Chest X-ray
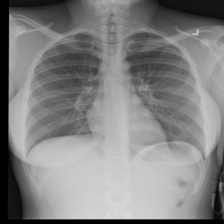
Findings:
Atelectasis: negative
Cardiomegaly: negative
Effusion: negative
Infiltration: negative
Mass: negative
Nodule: negative
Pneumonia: negative
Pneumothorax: negative
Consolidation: negative
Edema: negative
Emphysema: negative
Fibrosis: negative
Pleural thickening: negative
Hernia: negative